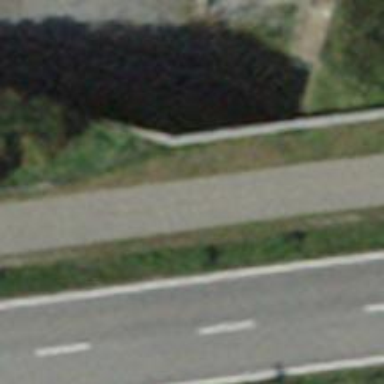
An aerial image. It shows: Retaining wall.